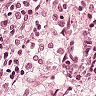
Metastatic tissue present: no